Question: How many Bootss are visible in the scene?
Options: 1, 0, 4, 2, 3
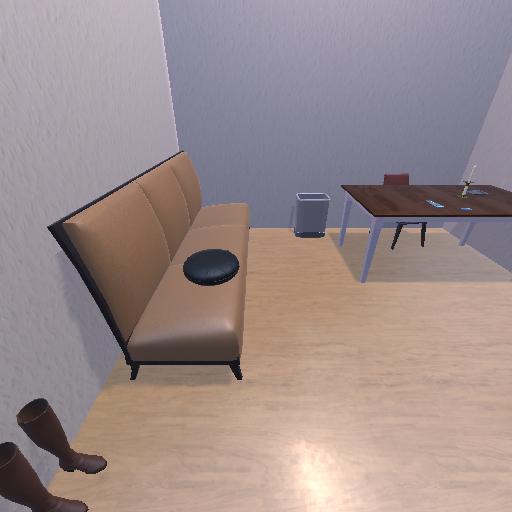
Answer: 1